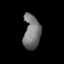
Tissue: lung
Cell type: Myeloid cells
Senescence score: 0.5795
Nuclear area (px): 573
Mean DAPI intensity: 116.916